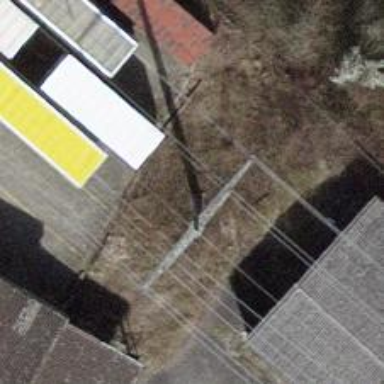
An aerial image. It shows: Concrete power pole.